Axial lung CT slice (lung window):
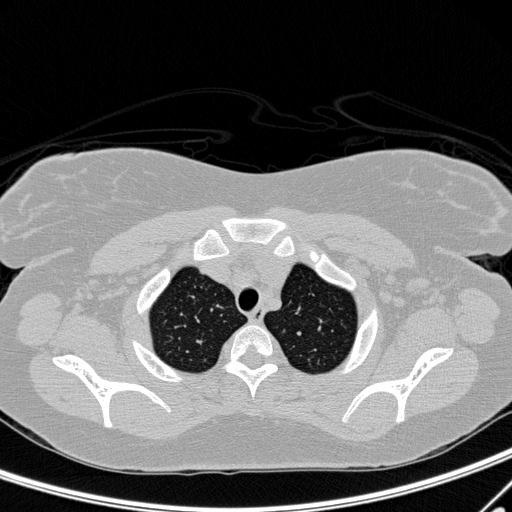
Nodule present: no